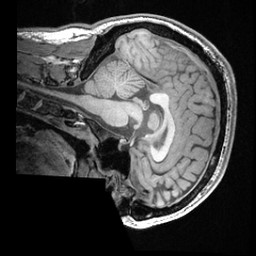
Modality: T1w
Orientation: sagittal
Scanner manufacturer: ge
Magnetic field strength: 3 T
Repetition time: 0.008572 s
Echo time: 0.003384 s